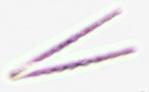
Label: Thalassionema